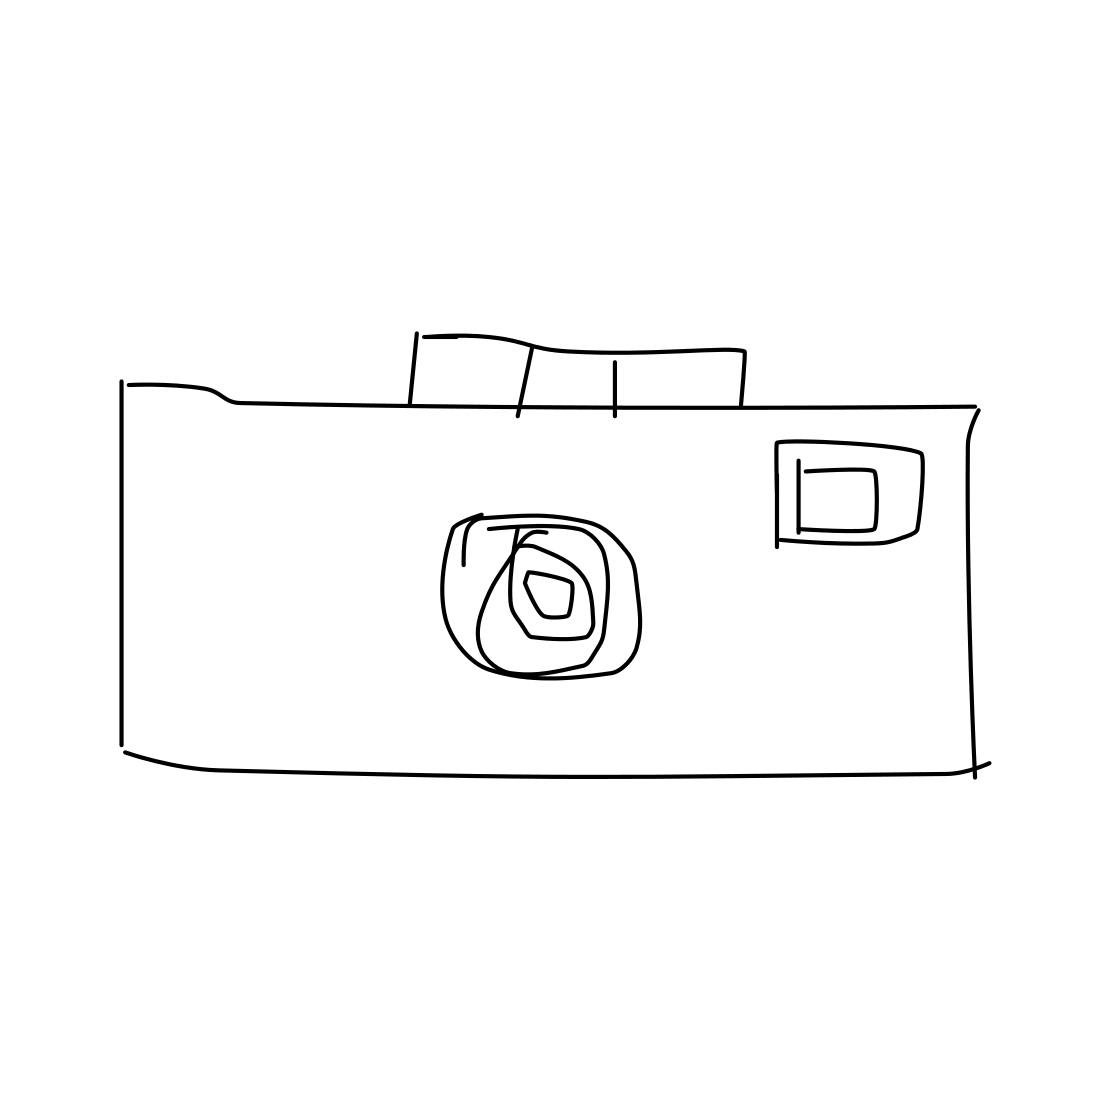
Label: camera